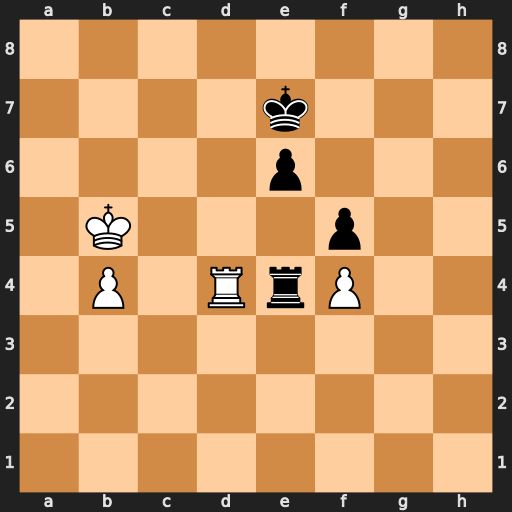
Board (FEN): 8/4k3/4p3/1K3p2/1P1RrP2/8/8/8
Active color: w
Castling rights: -
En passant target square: -
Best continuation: Rxe4 fxe4 Kc4